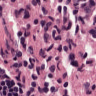
Metastatic tissue present: no